Question: How can I achieve <URL> with CSS and/or jQuery?

I would post the code I've written so far but it's useless...
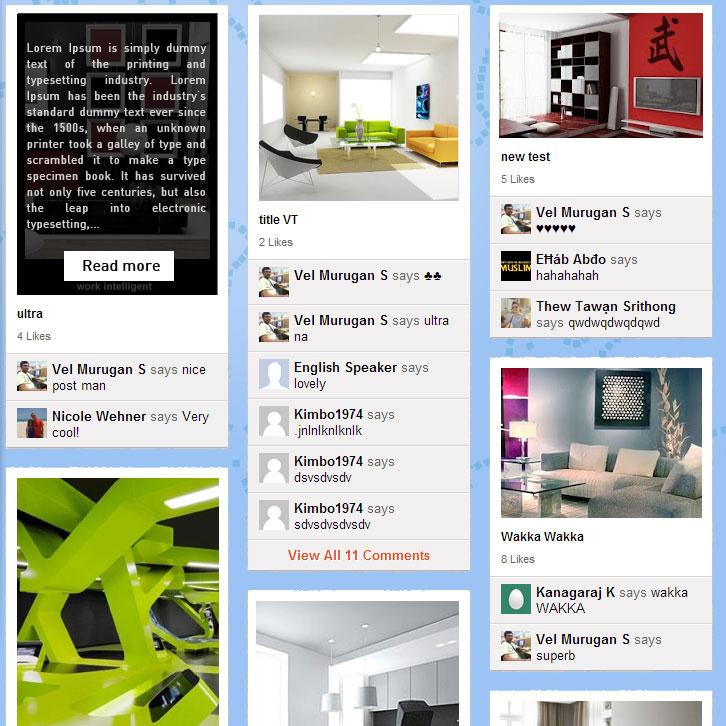
Answer: Use <URL> to achieve this. You can't achieve this with CSS alone.